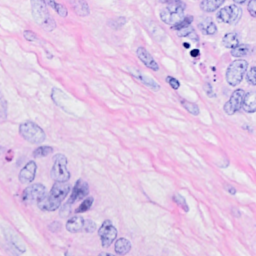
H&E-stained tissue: Breast